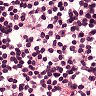
Metastatic tissue present: no